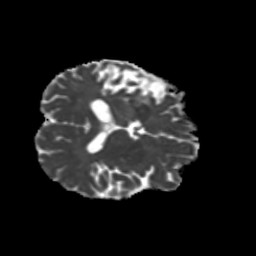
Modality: MD
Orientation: axial
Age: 74
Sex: female
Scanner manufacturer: siemens
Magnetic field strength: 3 T
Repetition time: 5.25 s
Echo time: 0.08 s